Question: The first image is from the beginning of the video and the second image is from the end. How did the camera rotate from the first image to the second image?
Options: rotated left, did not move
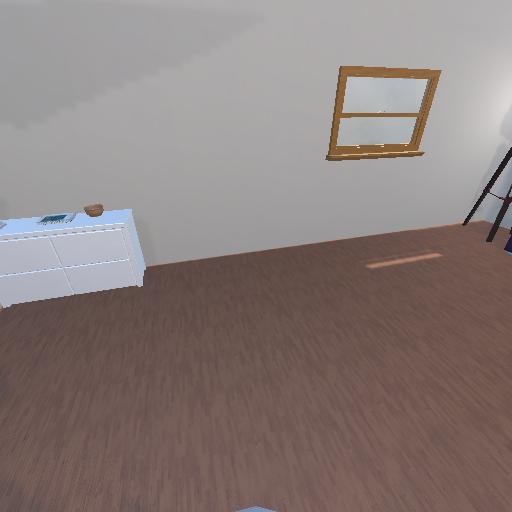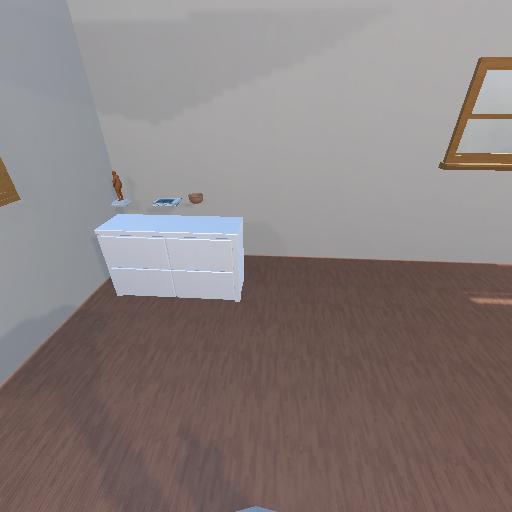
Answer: rotated left